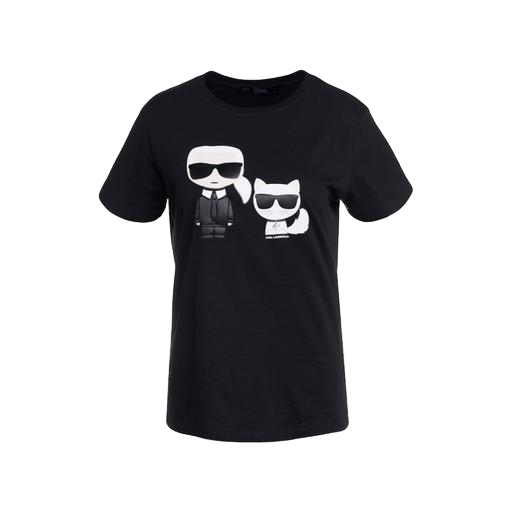
cool t-shirt, black women's kocktail choupette tshirt, black kiss t-shirt, white background